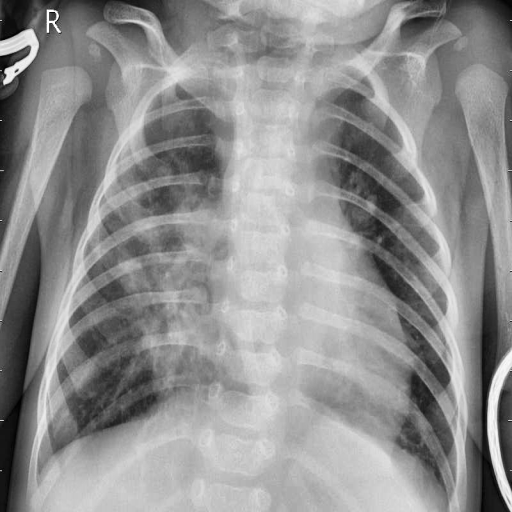
Finding: PNEUMONIA